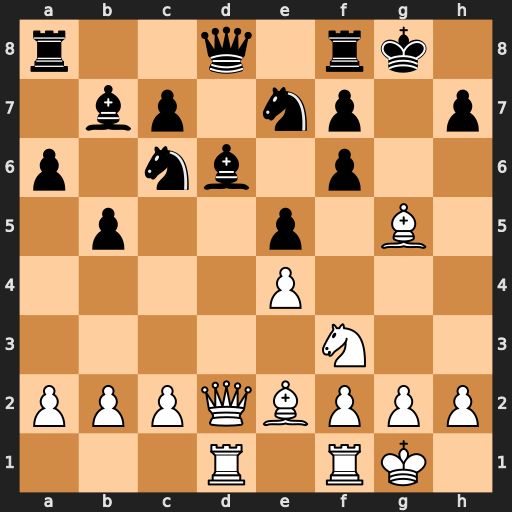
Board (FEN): r2q1rk1/1bp1np1p/p1nb1p2/1p2p1B1/4P3/5N2/PPPQBPPP/3R1RK1
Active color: w
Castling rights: -
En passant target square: -
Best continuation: Bxf6 Ng6 Bxd8